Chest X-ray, PA view. Patient: 69 years old, sex F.
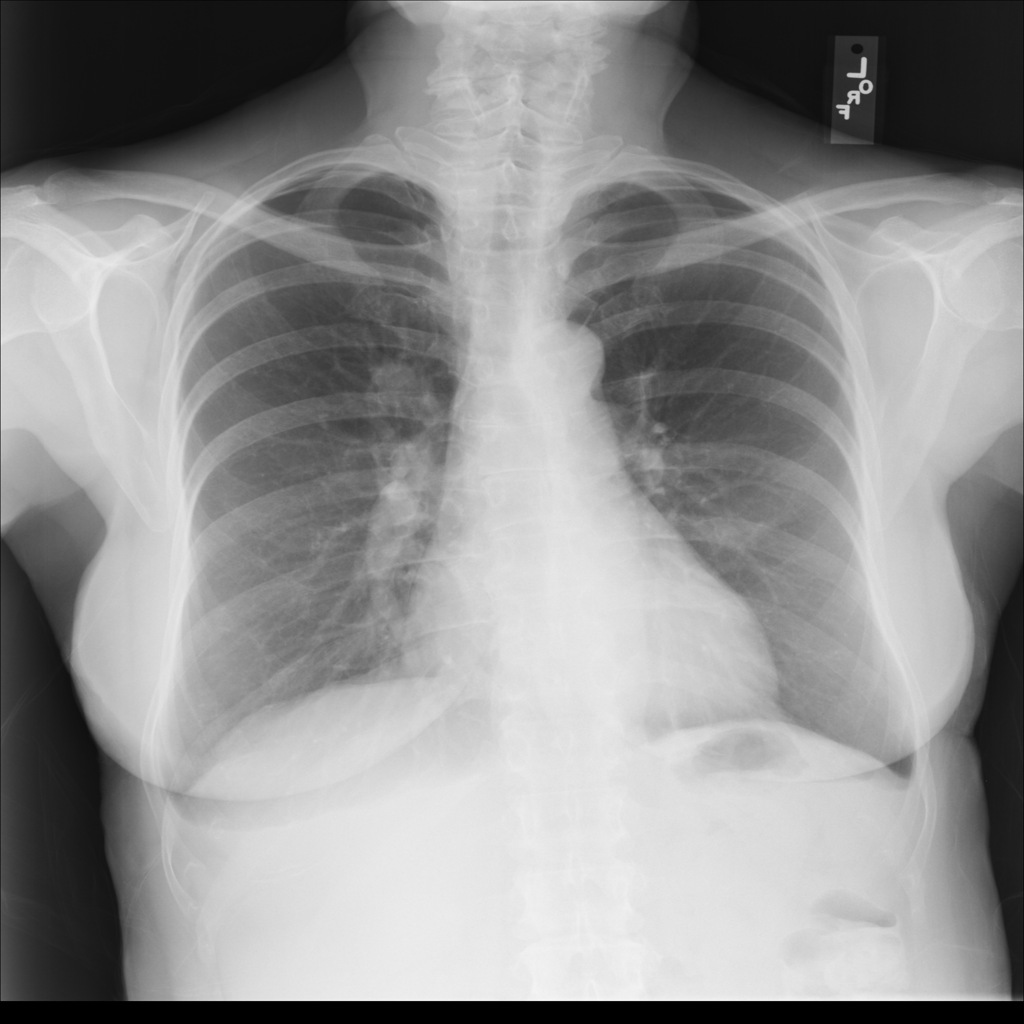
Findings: No Finding